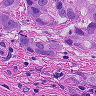
Metastatic tissue present: yes